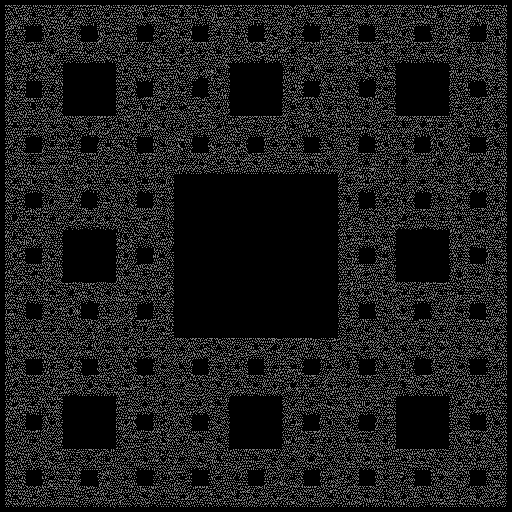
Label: sierpinski_carpet